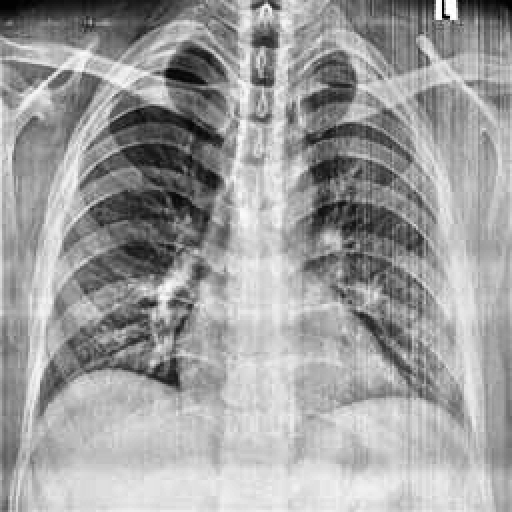
Finding: NORMAL